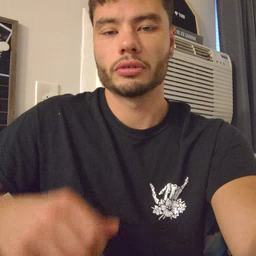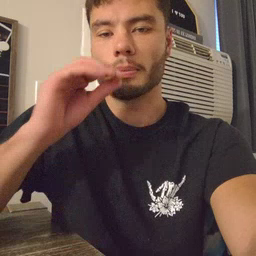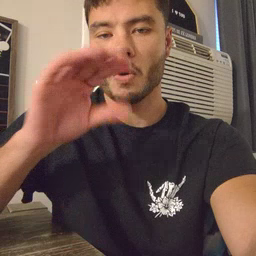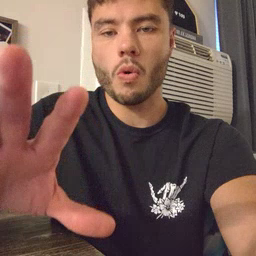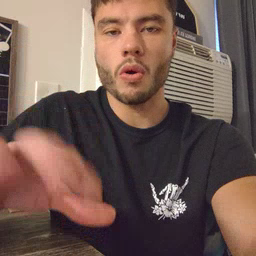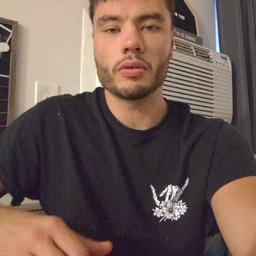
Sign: blow